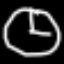
Label: clock